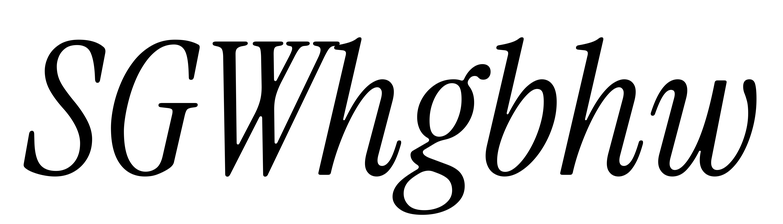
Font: InstrumentSerif-Italic